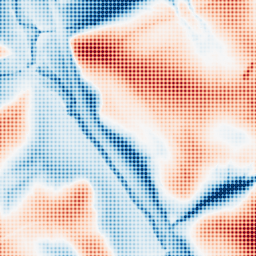
Category: edge_preserving
Decomposition family: guided
Decomposition parameters: radius: 32
eps: 0.01
Upsampling method: sinc_blackman
Upsampling parameters: scale: 8
kernel_size: 8
Upsampling scale: 8